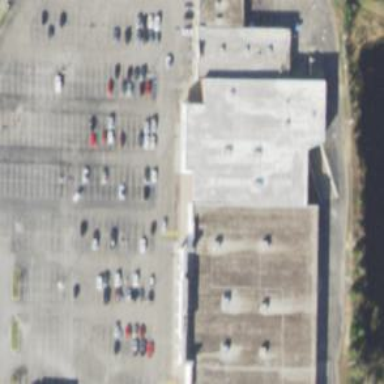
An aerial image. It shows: Parking space.